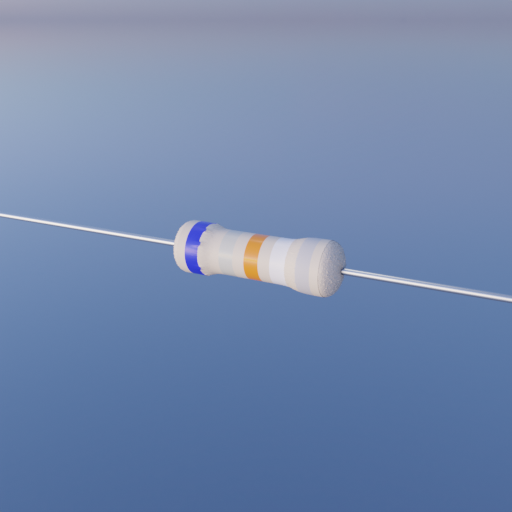
Resistor colour bands (in order): blue, silver, orange, white, silver